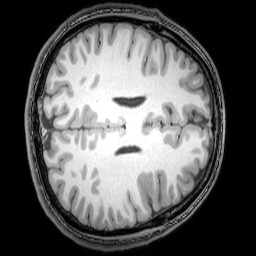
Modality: T1w
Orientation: axial
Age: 24
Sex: male
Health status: healthy
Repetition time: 0.081 s
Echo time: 0.037 s